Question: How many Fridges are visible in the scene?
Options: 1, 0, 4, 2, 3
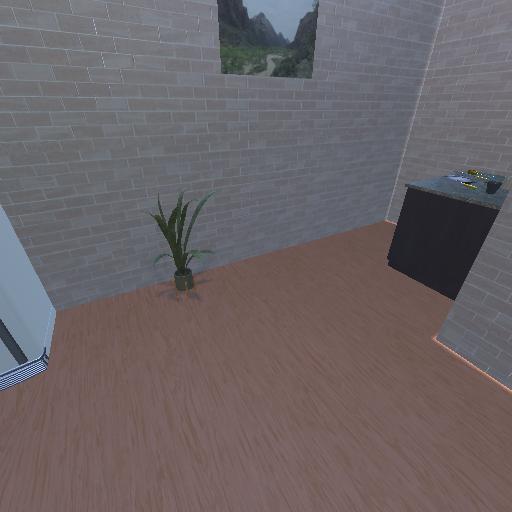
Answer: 1